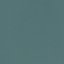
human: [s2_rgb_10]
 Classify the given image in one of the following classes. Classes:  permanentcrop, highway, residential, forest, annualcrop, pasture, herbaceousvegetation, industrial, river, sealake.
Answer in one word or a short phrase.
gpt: SeaLake